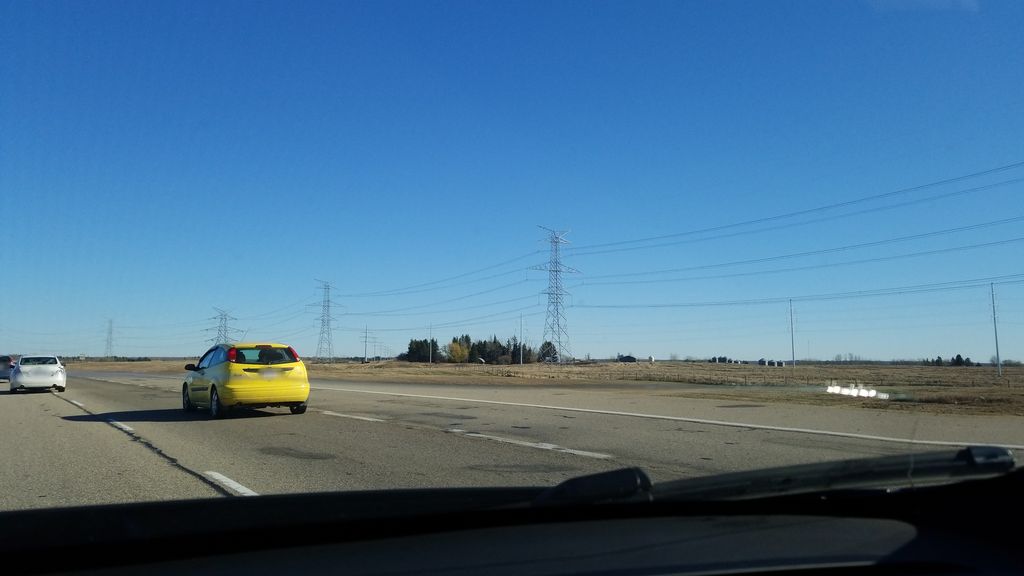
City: edmonton